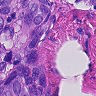
Metastatic tissue present: yes